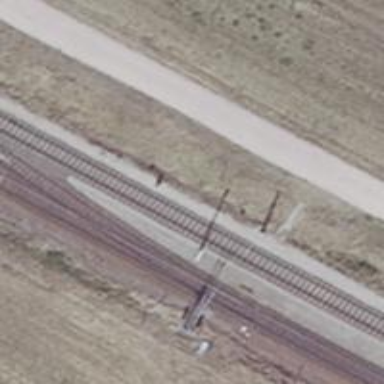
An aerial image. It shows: Railway signal.